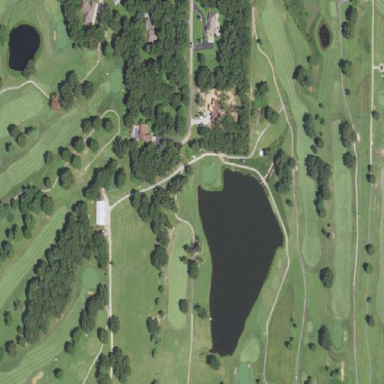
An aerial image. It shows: Golf course.